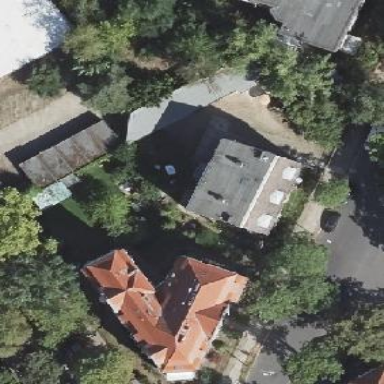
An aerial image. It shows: Saltbox-shaped roof distinguishes these apartments.